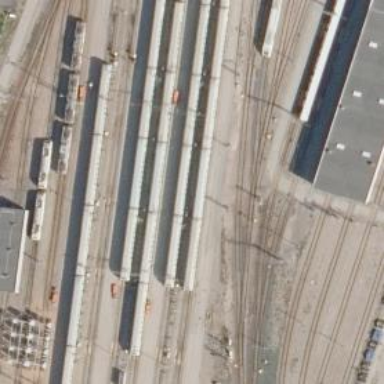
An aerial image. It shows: Railway yard with electrified contact lines.